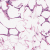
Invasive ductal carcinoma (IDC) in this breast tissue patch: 0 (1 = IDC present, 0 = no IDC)